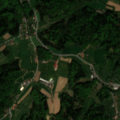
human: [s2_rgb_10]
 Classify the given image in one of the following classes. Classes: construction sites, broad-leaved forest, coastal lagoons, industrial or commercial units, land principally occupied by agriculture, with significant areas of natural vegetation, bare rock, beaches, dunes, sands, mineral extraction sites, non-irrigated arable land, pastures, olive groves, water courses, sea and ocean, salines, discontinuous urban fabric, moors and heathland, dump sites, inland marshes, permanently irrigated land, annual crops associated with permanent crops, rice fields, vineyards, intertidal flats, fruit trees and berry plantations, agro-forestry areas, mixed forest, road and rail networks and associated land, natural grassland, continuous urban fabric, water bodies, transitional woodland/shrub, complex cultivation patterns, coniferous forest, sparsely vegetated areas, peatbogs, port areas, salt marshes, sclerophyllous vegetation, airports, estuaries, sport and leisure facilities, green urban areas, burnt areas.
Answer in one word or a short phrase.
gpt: discontinuous urban fabric, pastures, complex cultivation patterns, broad-leaved forest, mixed forest